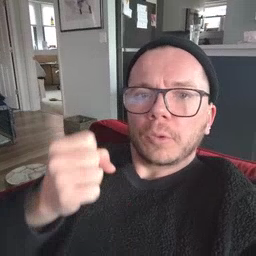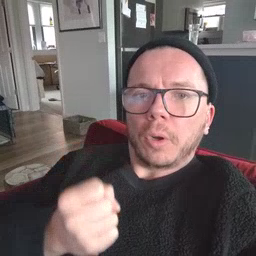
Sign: car